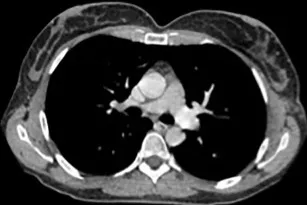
After the definitive suspension of treatment showing reduction in the diameter of the previously reported lymph nodes.
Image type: radiology (ct)